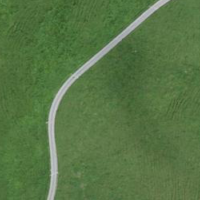
EUNIS habitat code: 26
Species observed at this site:
Pyrrhocorax graculus